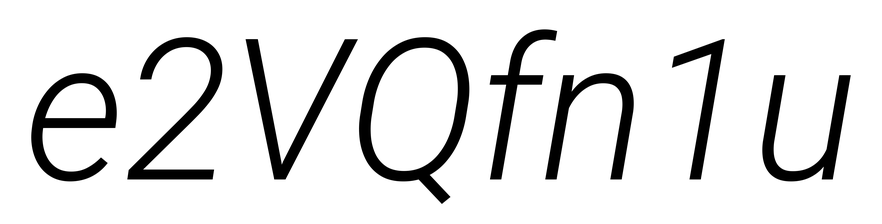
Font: Roboto-Italic_Light_Italic